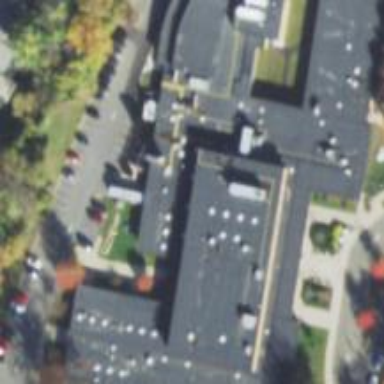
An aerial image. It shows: School.